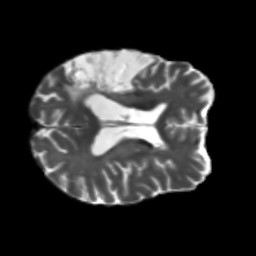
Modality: T2w
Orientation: axial
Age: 66
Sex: male
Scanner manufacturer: siemens
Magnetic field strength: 3 T
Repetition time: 5.47 s
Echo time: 0.0854 s